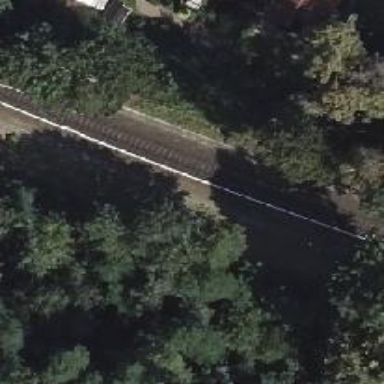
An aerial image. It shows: Electrified rail.